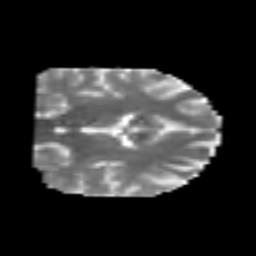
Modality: MD
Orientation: coronal
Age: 25
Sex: male
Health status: healthy